Interaction volume radius: 5 \u00c5
Interaction volume height: 15 \u00c5
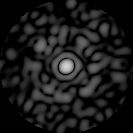
Disorder parameter: 0.8752